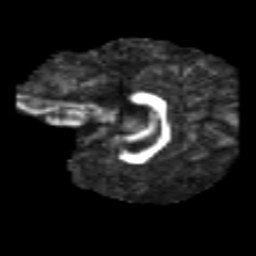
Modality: FA
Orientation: sagittal
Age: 6
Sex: female
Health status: healthy